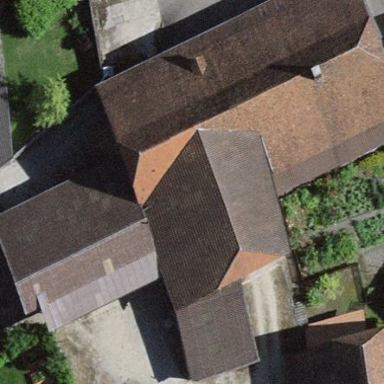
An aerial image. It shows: Farm building.